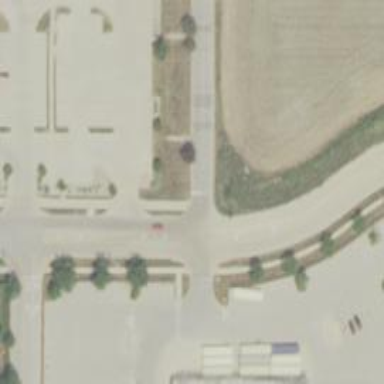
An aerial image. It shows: Unmarked crossing on cycleway.